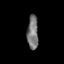
Tissue: skin
Cell type: Epithelial cells
Senescence score: 0.245
Nuclear area (px): 371
Mean DAPI intensity: 116.501